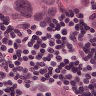
Metastatic tissue present: yes